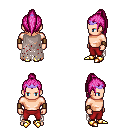
a pixel art fantasy rpg character, male body template, human, light skin, gray tattered cape, red pants, pink long topknot hairstyle, purple tiara, leather bracers, gold boots, four views (front, back, left, right), 2x2 character sprite sheet, small pixel art, hard edges, no anti-aliasing